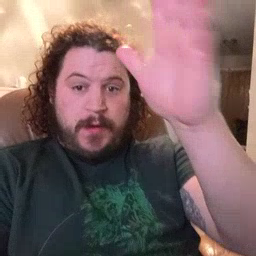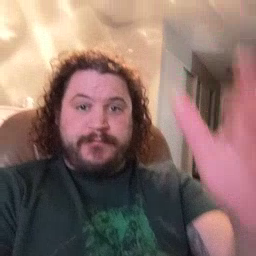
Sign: grandpa